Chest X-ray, PA view. Patient: 14 years old, sex M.
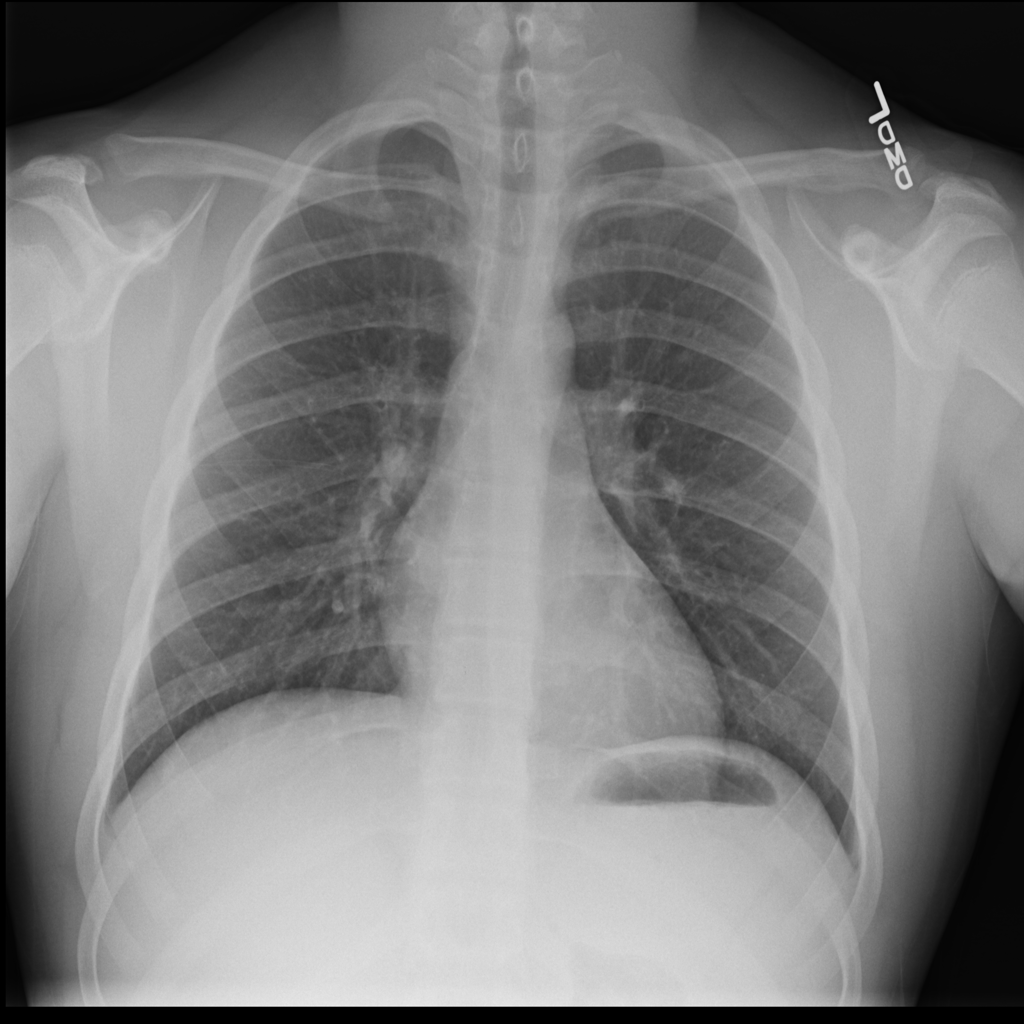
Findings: No Finding